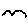
Label: bird